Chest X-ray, AP view. Patient: 20 years old, sex M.
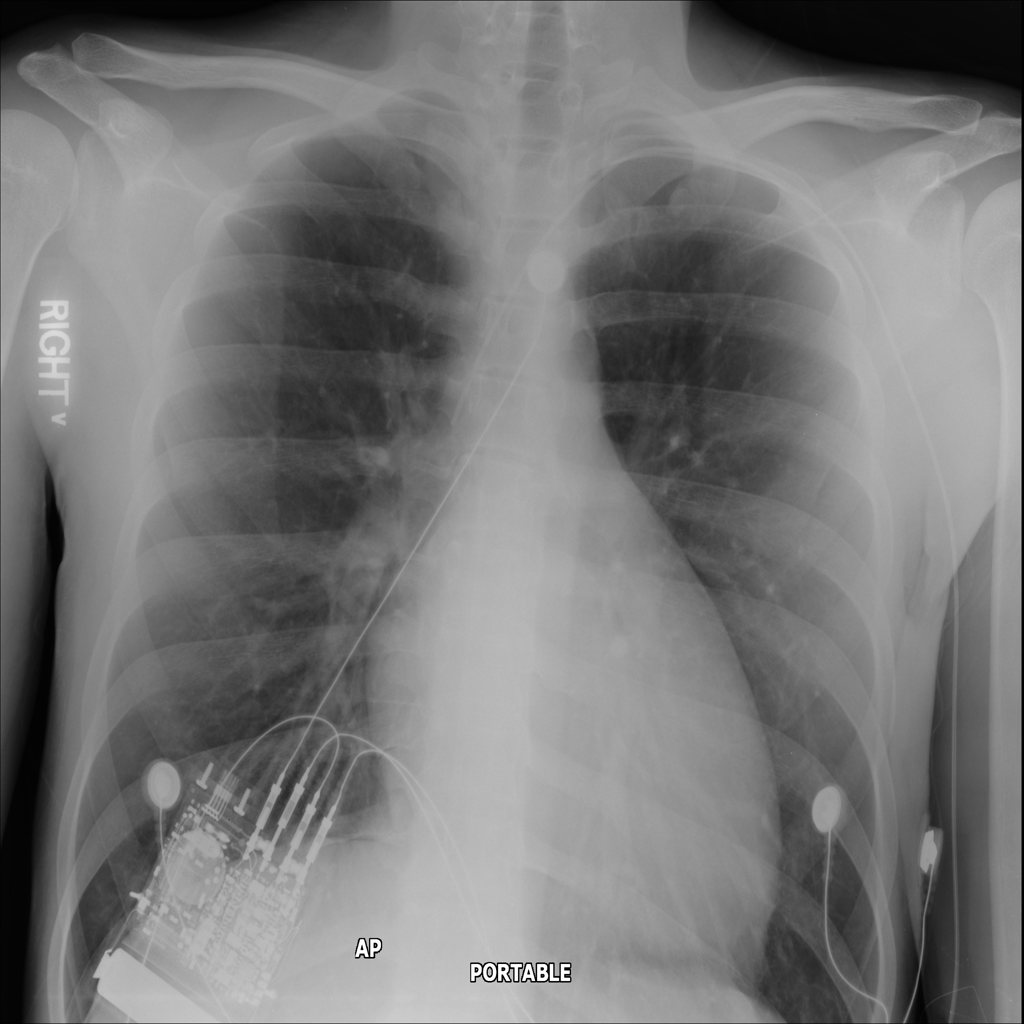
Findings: No Finding